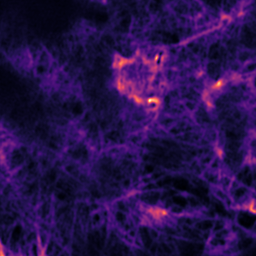
Label: Super-resolution F-actin image